Interaction volume radius: 10 \u00c5
Interaction volume height: 50 \u00c5
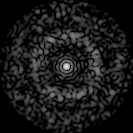
Disorder parameter: 0.8388